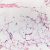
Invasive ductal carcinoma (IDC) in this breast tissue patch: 0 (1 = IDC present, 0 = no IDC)